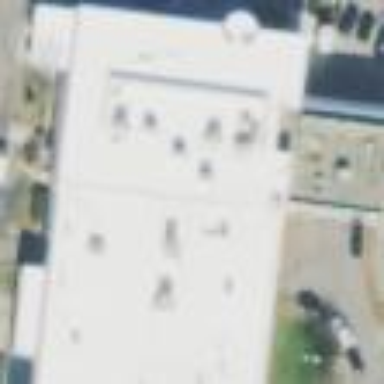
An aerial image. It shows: Building that houses car shop.